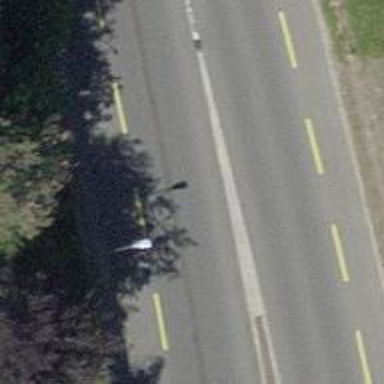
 featuring lanes for cyclists on both sides."